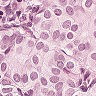
Metastatic tissue present: yes